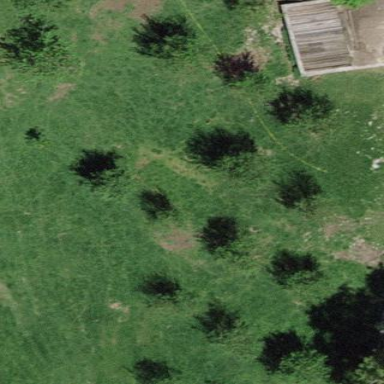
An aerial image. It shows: Orchard.